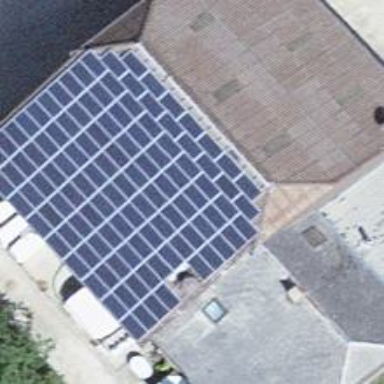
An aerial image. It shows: Solar photovoltaic panel generator.